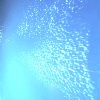
Label: water